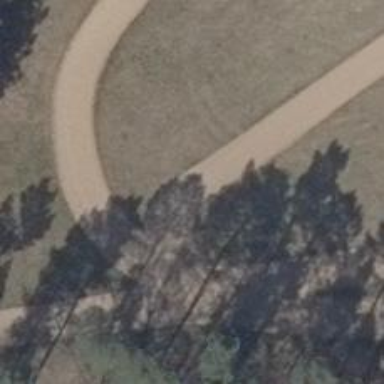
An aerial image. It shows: Bridleway.